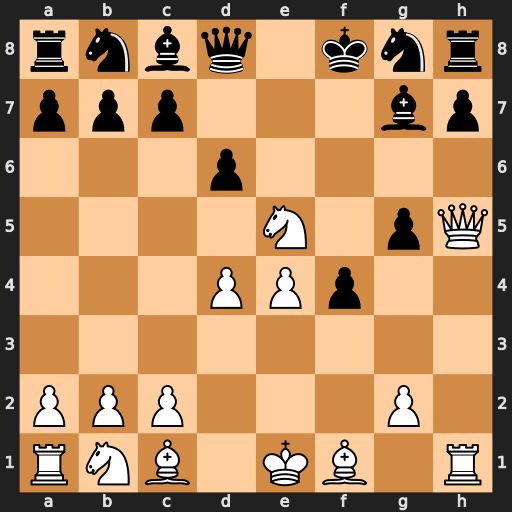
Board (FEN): rnbq1knr/ppp3bp/3p4/4N1pQ/3PPp2/8/PPP3P1/RNB1KB1R
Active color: w
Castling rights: KQ
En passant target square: -
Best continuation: Qf7#